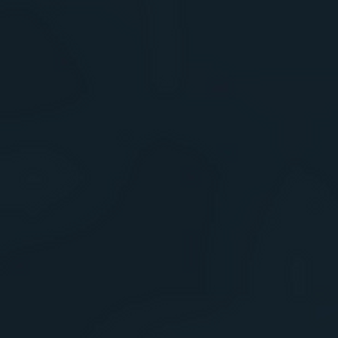
Label: other